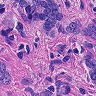
Metastatic tissue present: yes